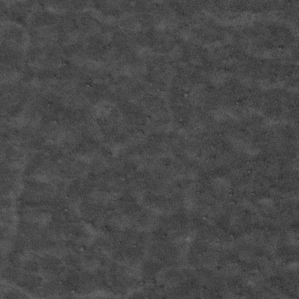
Label: frost